Question: I am taking <URL>

Here's a sample code I use in callback SP for the layer that draws text:
'''
//creating background and text
graphics_context_set_fill_color(ctx, GColorBlack);
graphics_fill_rect(ctx, GRect(0, 0, 144, 168), 0, GCornerNone);
graphics_context_set_text_color(ctx, GColorWhite);
graphics_draw_text(ctx, "08:39", fonts_get_system_font(FONT_KEY_ROBOTO_BOLD_SUBSET_49), GRect(0,50,144,118), GTextOverflowModeFill, GTextAlignmentCenter, NULL);
//drawing bitmap (extracted from bitmap_sequence elsewhere)
graphics_context_set_compositing_mode(ctx, GCompOpClear);
graphics_draw_bitmap_in_rect(ctx, s_bitmap, GRect(0,0,144,168));
'''
Any idea how to have actual color bitmap to show thru?
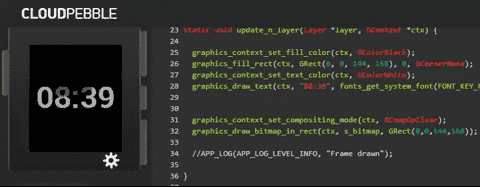
Answer: Ok, I finally managed it but not sure if this is the best way. I basically capture framebuffer of current layer and then loop thru every pixel, copying there source bitmap byte by byte, but only when white pixels are encountered:

'''
GBitmap *fb = graphics_capture_frame_buffer_format(ctx, GBitmapFormat8Bit);
uint8_t *fb_data = gbitmap_get_data(fb);
uint8_t *anim_data = gbitmap_get_data(s_bitmap);
for (int i=0; i < 144*168; i++) {
if (fb_data[i] == 255) {
fb_data[i] = anim_data[i];
}
}
'''
This <URL> too.